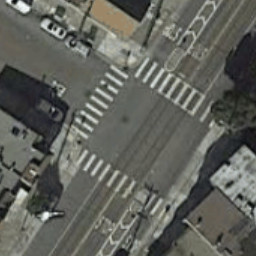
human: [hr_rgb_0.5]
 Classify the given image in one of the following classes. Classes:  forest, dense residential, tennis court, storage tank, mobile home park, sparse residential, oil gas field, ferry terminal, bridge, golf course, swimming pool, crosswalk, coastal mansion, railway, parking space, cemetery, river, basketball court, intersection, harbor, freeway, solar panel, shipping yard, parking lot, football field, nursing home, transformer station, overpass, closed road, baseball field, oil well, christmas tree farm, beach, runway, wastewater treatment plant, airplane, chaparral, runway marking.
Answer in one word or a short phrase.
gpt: crosswalk